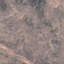
Land use / land cover class: HerbaceousVegetation